Aerial crown-view tile of a tropical tree (Barro Colorado Island, Panama), acquired 20241014:
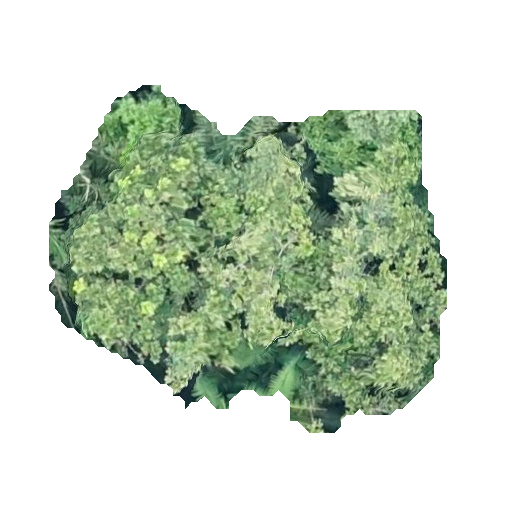
Species: Anacardium excelsum
GBIF accepted scientific name: Anacardium excelsum
Crown area: 158.038 m²